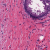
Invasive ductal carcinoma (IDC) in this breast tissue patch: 0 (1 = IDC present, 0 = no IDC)